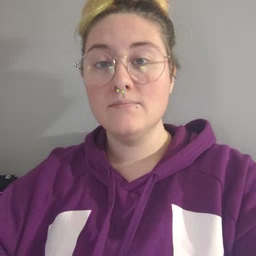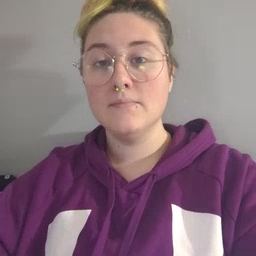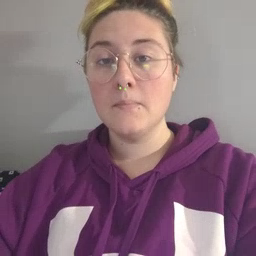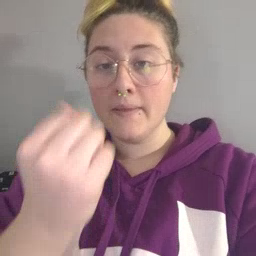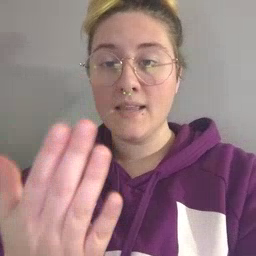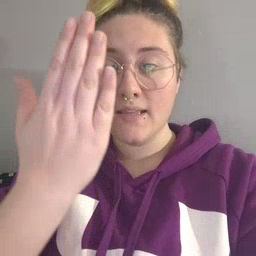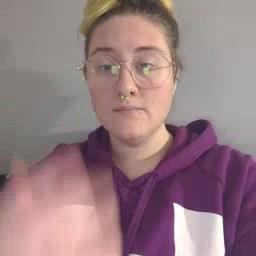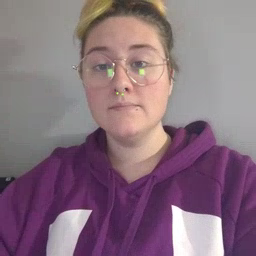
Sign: mitten